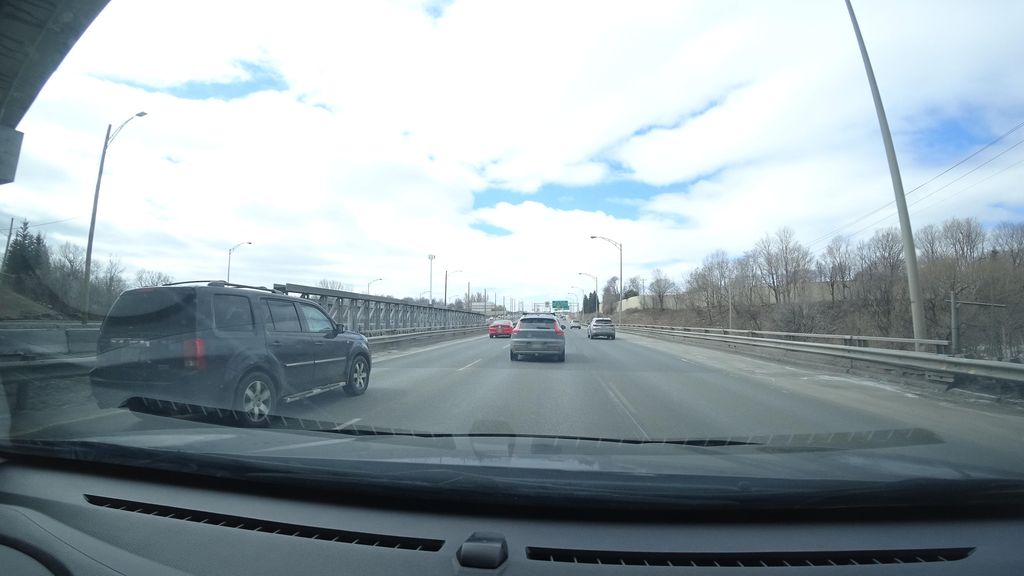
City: quebec_city